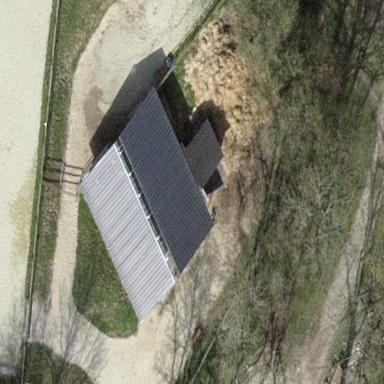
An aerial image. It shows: Farm auxiliary building.